Interaction volume radius: 10 \u00c5
Interaction volume height: 45 \u00c5
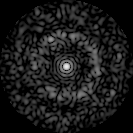
Disorder parameter: 0.8385